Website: walmart
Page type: payment
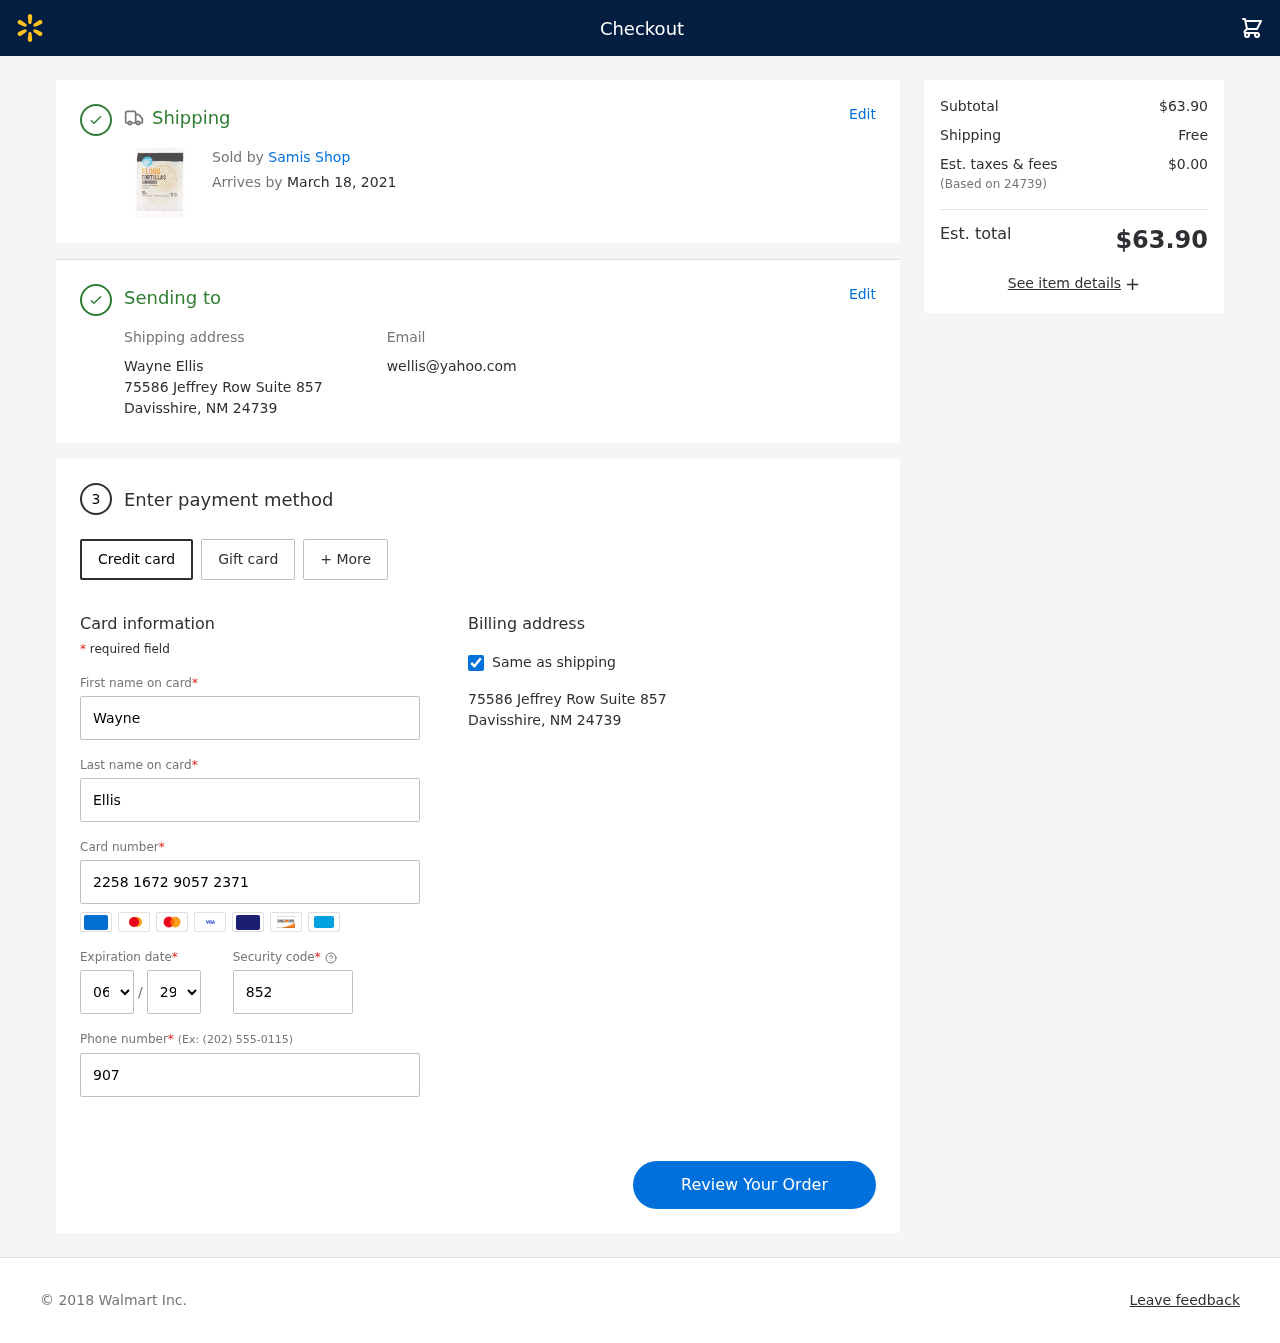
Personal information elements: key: PII_CARD_CVV
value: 852
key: PII_CARD_EXPIRY_MONTH
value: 06
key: PII_CARD_EXPIRY_YEAR
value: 29
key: PII_CARD_NUMBER
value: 2258 1672 9057 2371
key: PII_CITY_STATE_ZIP
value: Davisshire, NM 24739
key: PII_EMAIL
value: wellis@yahoo.com
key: PII_FIRSTNAME
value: Wayne
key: PII_FULLNAME
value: Wayne Ellis
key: PII_LASTNAME
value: Ellis
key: PII_PHONE
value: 9073081897
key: PII_POSTCODE
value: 24739
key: PII_STREET
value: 75586 Jeffrey Row Suite 857
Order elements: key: ORDER_DELIVERY_DATE
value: March 18, 2021
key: ORDER_SUBTOTAL
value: $63.90
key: ORDER_SHIPPING_COST
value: Free
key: ORDER_TAX
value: $0.00
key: ORDER_TOTAL
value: $63.90